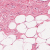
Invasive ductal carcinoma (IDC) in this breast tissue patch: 0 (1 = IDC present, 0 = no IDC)